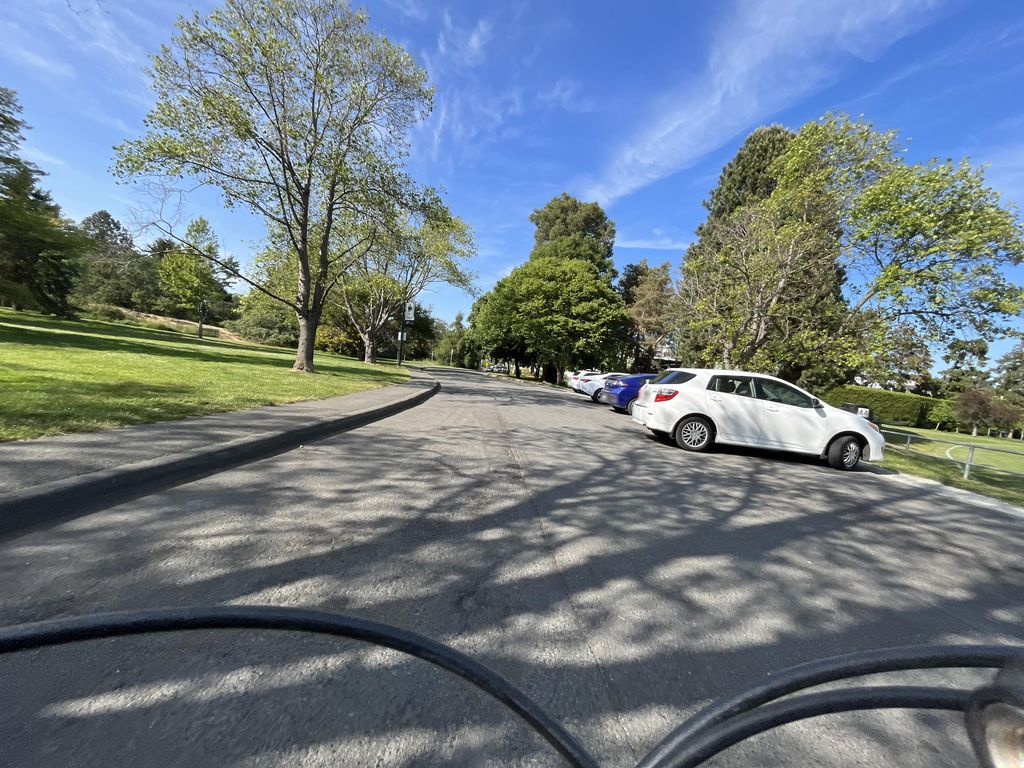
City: victoria